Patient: sex M, age 38
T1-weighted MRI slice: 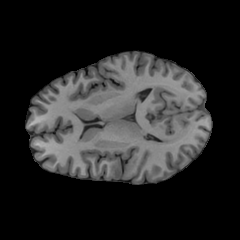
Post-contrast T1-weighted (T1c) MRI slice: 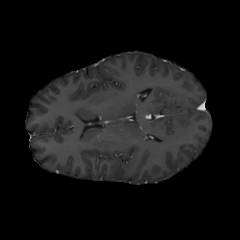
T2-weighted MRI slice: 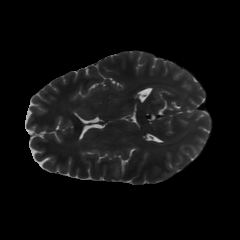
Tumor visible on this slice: yes
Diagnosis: Astrocytoma, IDH-mutant
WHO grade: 2